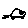
Label: car